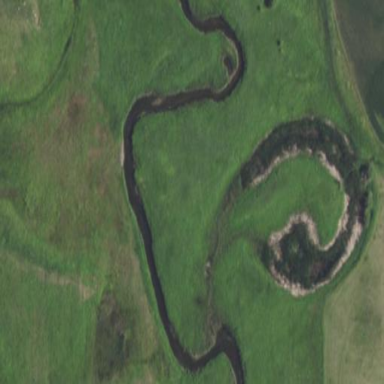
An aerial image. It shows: River flowing through the landscape.